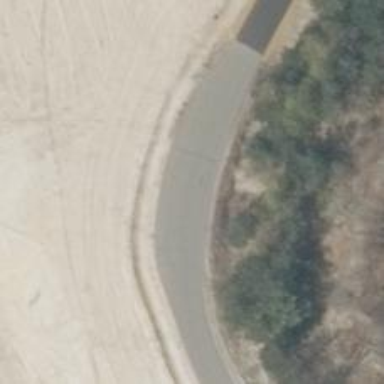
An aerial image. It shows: Passing place on the road.